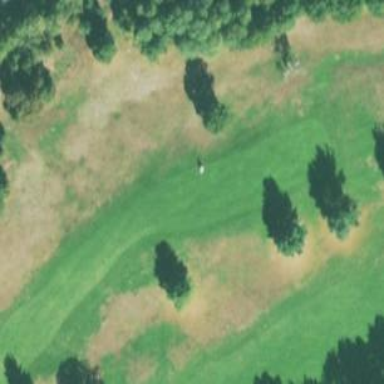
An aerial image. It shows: Golf hole.